Field crop: maize
Growth stage: 2
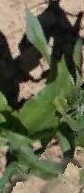
Species: maize